Question: I have an exception on my "handlerequest" that tells me "Expected argument of type "App\Entity\Personnes", "array" given at property path "professeurs"."
I've been stuck on it for several days now.
My entity user :
'''
#[ORM\ManyToMany(targetEntity: Reunion::class, mappedBy: 'professeurs')]
private $reunions;
public function __construct()
{
$this->evenements = new ArrayCollection();
$this->participations = new ArrayCollection();
$this->reunions = new ArrayCollection();
}
'''
My meeting entity :
'''
#[ORM\ManyToMany(targetEntity: Personnes::class, inversedBy: 'reunions')]
private $professeurs;
public function __construct()
{
$this->professeurs = new ArrayCollection();
$this->sujets = new ArrayCollection();
}
'''
My controller :
'''
#[Route('/professeur/reunion/create', name: 'create_reunion')]
public function create_reunion(Request $request, EntityManagerInterface $em): Response
{
$reunion = new Reunion;
$form = $this->createForm(ReunionType::class, $reunion);
$form->handleRequest($request);
if ($form->isSubmitted()) {
$reunion->addProfesseur($this->getUser());
$em->persist($reunion);
$em->flush();
}
return $this->render('reunion/create.html.twig', [
'formView' => $form->createView()
]);
}
'''
My form :
'''
class ReunionType extends AbstractType{
public function buildForm(FormBuilderInterface $builder, array $options): void
{
$builder
->add('dateReunion', DateTimeType::class)
->add('objet', TextType::class, [
'attr' => [
'placeholder' => 'Objet de la reunion'
]
])
->add('professeurs', CollectionType::class, [
'label' => "Ajouter des professeurs",
'entry_type' => ProfType::class,
'by_reference' => false,
"allow_add" => true,
"allow_delete" => true
]);
}
public function configureOptions(OptionsResolver $resolver): void
{
// $resolver->setDefaults([
// 'data_class' => Reunion::class,
// ]);
}
}
'''
And for the 'entry_type' :
'''
class ProfType extends AbstractType{
public function __construct(protected PersonnesRepository $pr)
{
}
public function buildForm(FormBuilderInterface $builder, array $options): void
{
$builder
->add('personnes', EntityType::class, [
'label' => false,
'class' => Personnes::class,
'placeholder' => "-- Choisir un professeur --",
'attr' => [
'class' => "form-select"
],
'choices' => $this->pr->findByRole('PROF'),
'choice_label' => function (Personnes $personnes) {
return strtoupper($personnes->getNom()) . " " . $personnes->getPrenom();
}
]);
}
public function configureOptions(OptionsResolver $resolver): void
{
// $resolver->setDefaults([
// 'data_class' => Personnes::class,
// ]);
}
}
'''

Normaly my "professeurs" collection can recieve 1 or more entity.
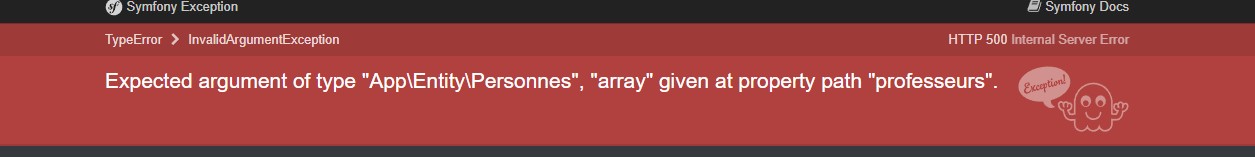
Answer: For the 'MenyToMeny' relationship, use the 'EntityType' with the option 'multiple=true'
Your 'ReunionType' should look like this
'''
class ReunionType extends AbstractType
{
public function buildForm(FormBuilderInterface $builder, array $options): void
{
$builder
->add('dateReunion', DateTimeType::class)
->add('objet', TextType::class, [
'attr' => [
'placeholder' => 'Objet de la reunion'
]
])
->add('professeurs', EntityType::class, [
'label' => "Ajouter des professeurs",
'class' => Personnes::class,
'multiple' => true
]);
}
public function configureOptions(OptionsResolver $resolver): void
{
$resolver->setDefaults([
'data_class' => Reunion::class,
]);
}
}
'''
Add in Entity 'Personnes'
'''
public function __toString(): string
{
return $this->getPrenom() .' '. $this->getNom();
}
'''
In file templates/reunion/create.html.twig remove option 'render_rest' from 'form_end'